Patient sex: M
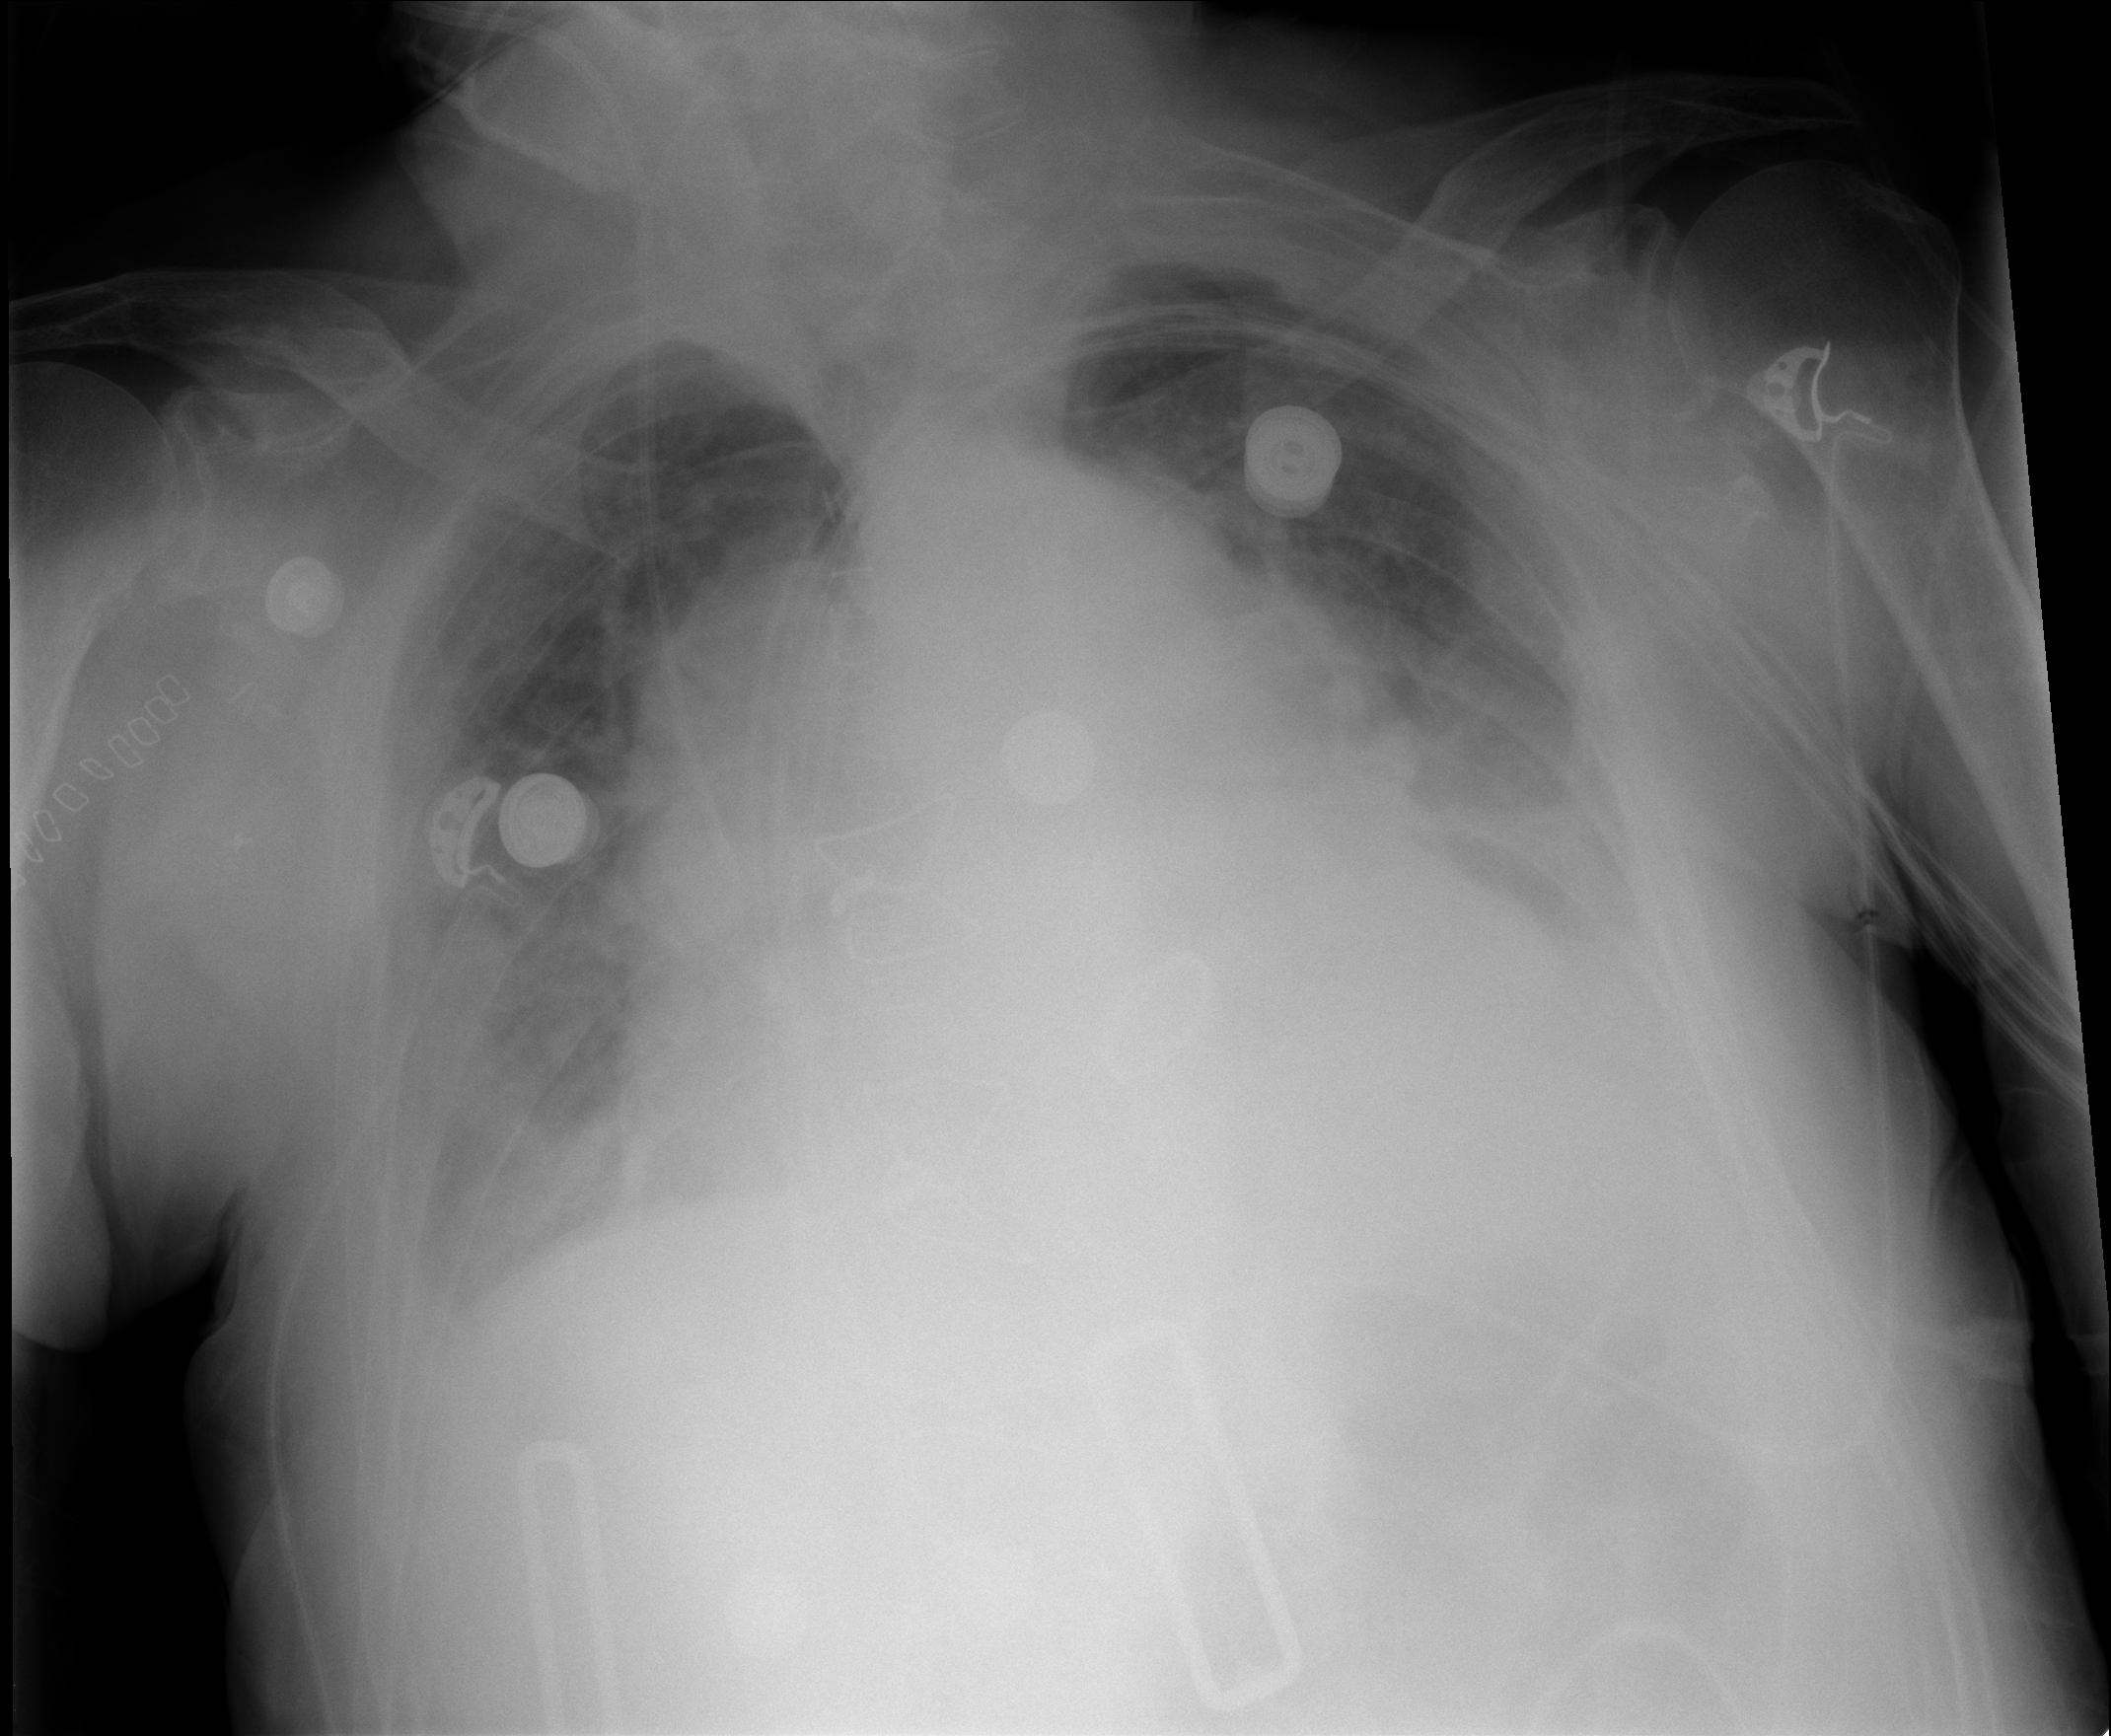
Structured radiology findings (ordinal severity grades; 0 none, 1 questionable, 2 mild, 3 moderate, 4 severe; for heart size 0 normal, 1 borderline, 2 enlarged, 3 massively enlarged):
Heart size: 3
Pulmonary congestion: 2
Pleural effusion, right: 2
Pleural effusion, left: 3
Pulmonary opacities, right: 0
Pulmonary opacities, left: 0
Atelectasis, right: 3
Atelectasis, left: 3